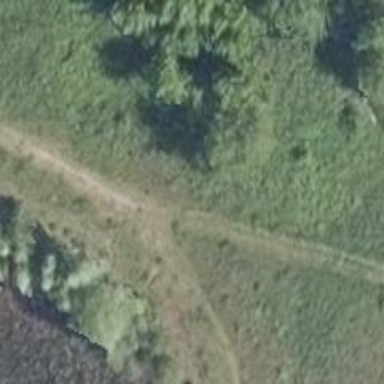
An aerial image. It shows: Path.